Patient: sex F, age 56
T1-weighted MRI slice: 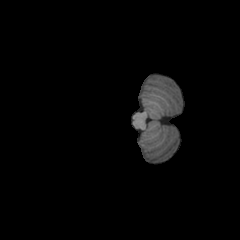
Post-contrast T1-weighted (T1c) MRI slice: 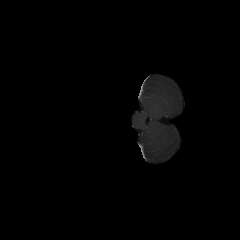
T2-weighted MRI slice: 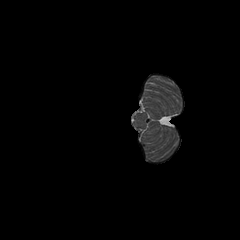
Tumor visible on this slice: no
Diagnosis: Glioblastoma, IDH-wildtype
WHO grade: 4